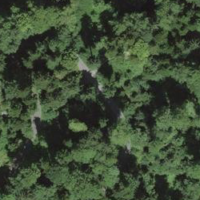
EUNIS habitat code: 43
Species observed at this site:
Petasites albus